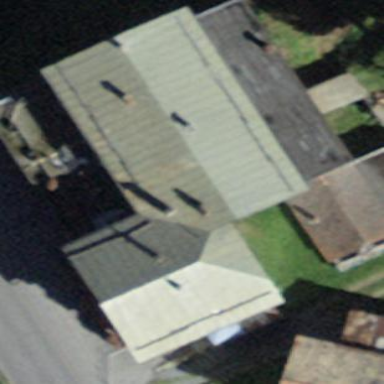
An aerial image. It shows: Building with tiled roof.